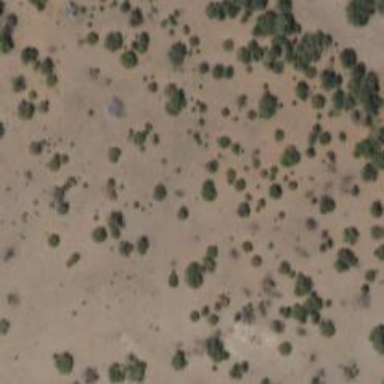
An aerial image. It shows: Patch of scrub vegetation.